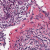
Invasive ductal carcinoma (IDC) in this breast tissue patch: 0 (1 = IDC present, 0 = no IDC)